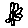
Label: flower